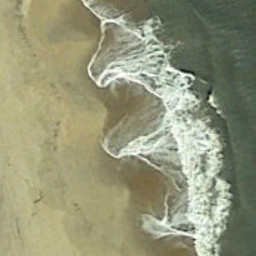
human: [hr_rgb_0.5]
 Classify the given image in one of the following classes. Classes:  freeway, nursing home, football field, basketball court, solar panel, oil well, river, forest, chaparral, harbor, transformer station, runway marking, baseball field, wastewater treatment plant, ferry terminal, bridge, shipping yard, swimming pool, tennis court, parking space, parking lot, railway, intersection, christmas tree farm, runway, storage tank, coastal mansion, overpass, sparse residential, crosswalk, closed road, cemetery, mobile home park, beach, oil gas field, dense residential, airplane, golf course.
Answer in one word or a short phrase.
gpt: beach